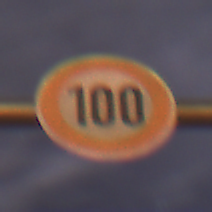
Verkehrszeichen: Geschwindigkeit100
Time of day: Night
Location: Outdoor (Suburban)
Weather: PartlyCloudy
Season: NotSpecified
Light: Artificial